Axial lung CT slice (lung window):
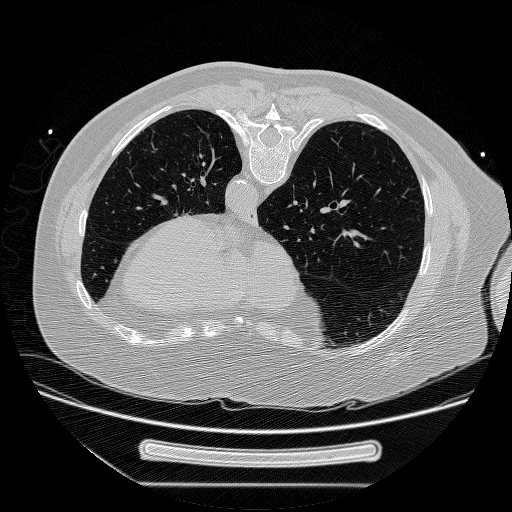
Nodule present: no